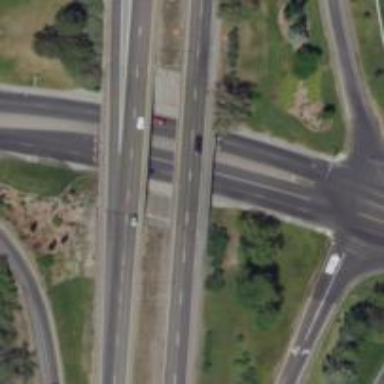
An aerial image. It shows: Primary highway.